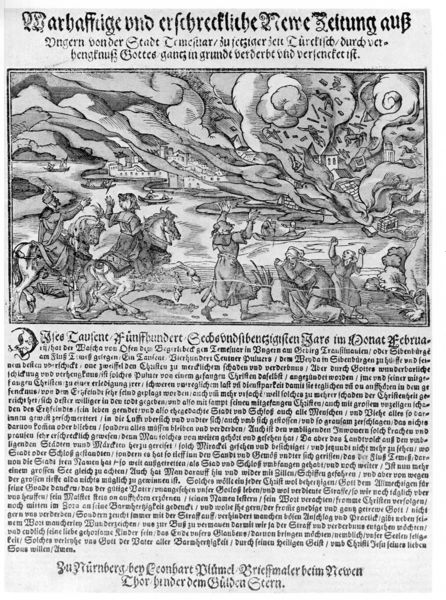
Titel: Wahrhafftige vnd erschreckliche Newe Zeitung
Standort: Zürich.
Institution: Wickiana
Schlagwörter: feuer, gott, himmel, kampf, mann, meer, wasser, weiß, wolken, fluss, frauen, menschen, see, stadt, ufer, geste, grau, männer, schwarz, szene, zeichnung, haus, wolke, arme, geschichte, mensch, rahmen, bild, hände, bach, häuser, rauch, personen, blatt, boot, kahn, pferd, pferde, reiter, chaos, holzschnitt, schiff, schiffe, schrift, umrisse, dorf, grafik, graphik, strom, angst, brand, katastrophe, krieg, luft, schlacht, sturm, tornado, untergang, unwetter, zerstörung, soldaten, rudern, deutsch, foto, moses, buch, explosion, flammen, linie, druck, schraffur, radierung, stich, seite, illustration, text, zeitung, bericht, knien, überschrift, beten, gebet, ritter, viel, buchdruck, buchseite, gebärden, jesus, leid, schreien, flehen, ereignis, anbeten, kupferstich, flugblatt, gewölk, retten, legende, nürnberg, inseln, feuersbrunst, brunst, majuskel, seriendruck, unheil, heransprengen, rotes meer, händeringen, bildfeld, überladen, scan, beite, neue zeitung, umglück, beschwören, panik, verzweiflung, nürnberger infos, illusz, unheil+, sperde, druxk, deutsxh, anfrufung